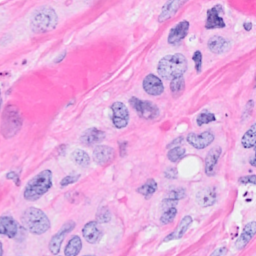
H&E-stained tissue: Breast